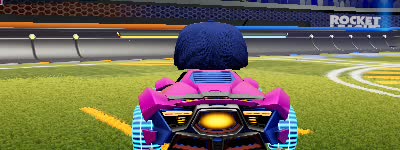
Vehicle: werewolf